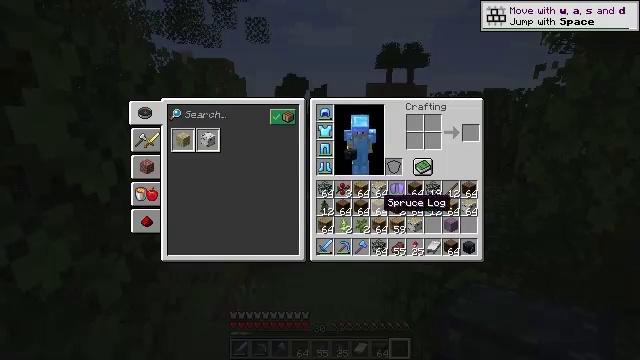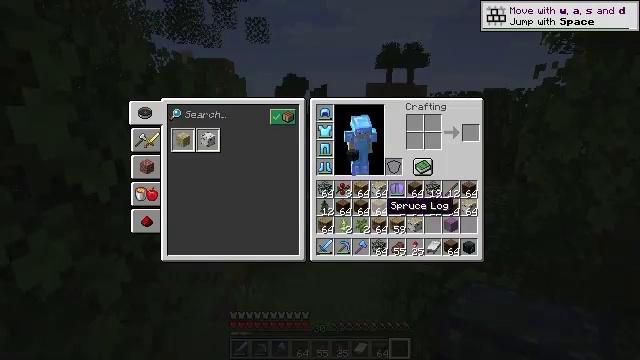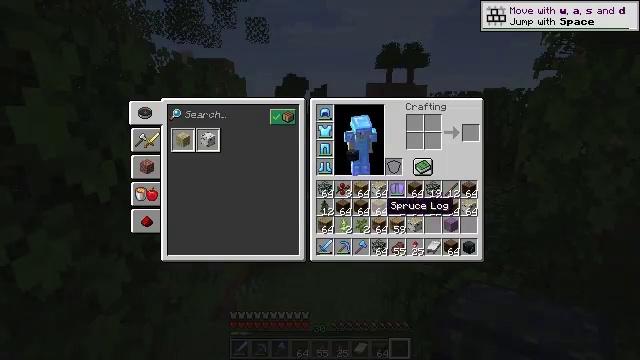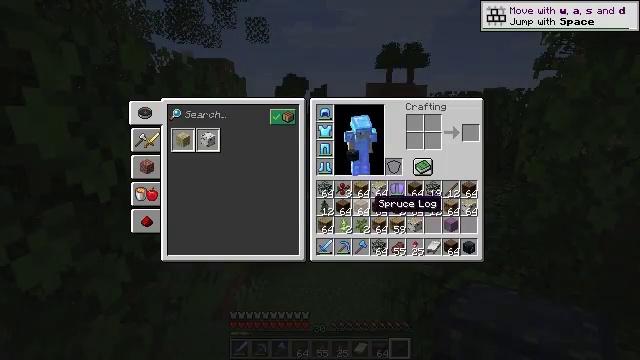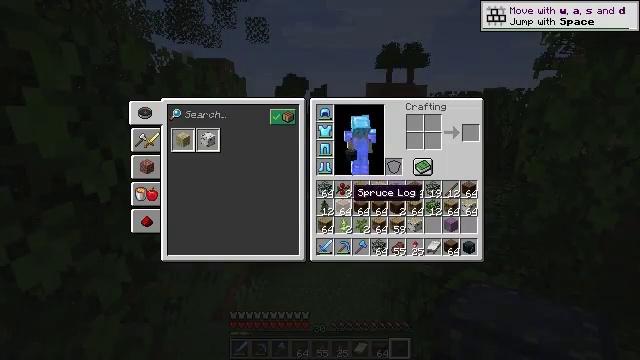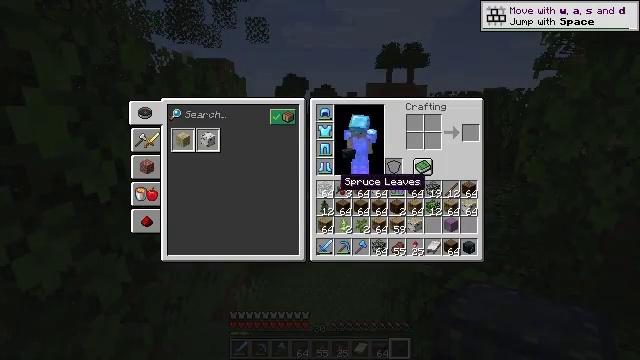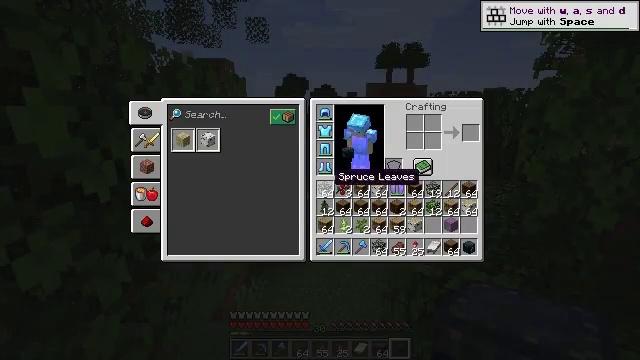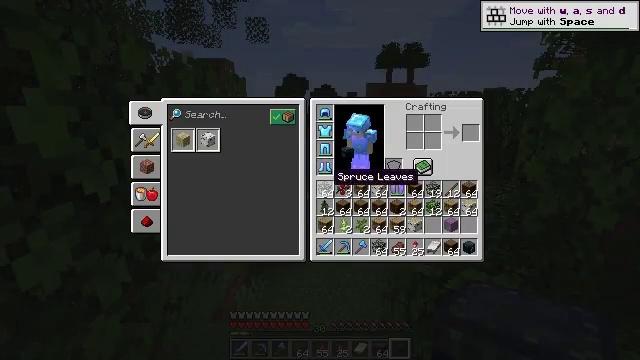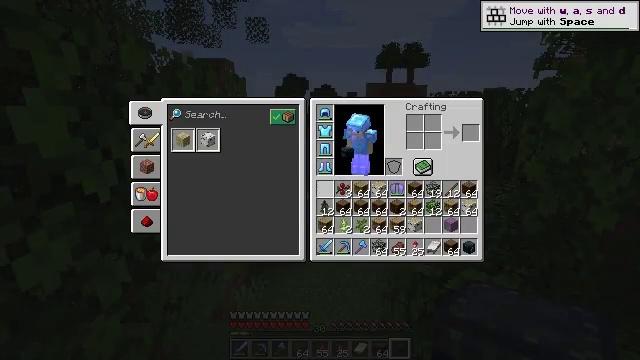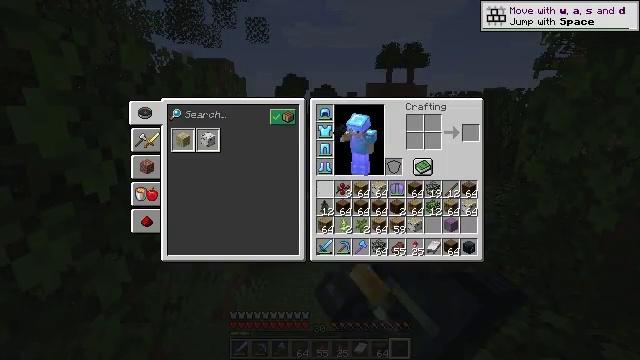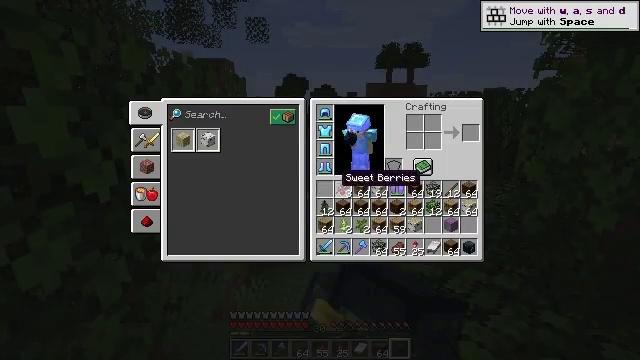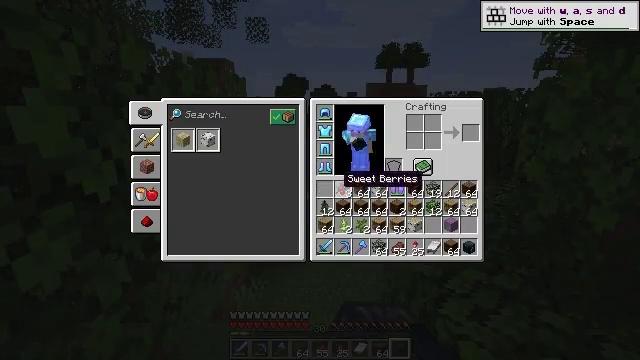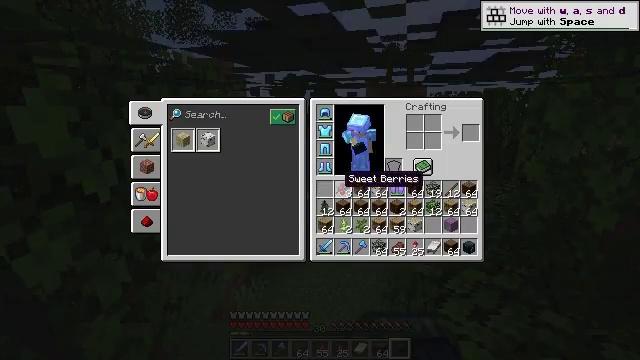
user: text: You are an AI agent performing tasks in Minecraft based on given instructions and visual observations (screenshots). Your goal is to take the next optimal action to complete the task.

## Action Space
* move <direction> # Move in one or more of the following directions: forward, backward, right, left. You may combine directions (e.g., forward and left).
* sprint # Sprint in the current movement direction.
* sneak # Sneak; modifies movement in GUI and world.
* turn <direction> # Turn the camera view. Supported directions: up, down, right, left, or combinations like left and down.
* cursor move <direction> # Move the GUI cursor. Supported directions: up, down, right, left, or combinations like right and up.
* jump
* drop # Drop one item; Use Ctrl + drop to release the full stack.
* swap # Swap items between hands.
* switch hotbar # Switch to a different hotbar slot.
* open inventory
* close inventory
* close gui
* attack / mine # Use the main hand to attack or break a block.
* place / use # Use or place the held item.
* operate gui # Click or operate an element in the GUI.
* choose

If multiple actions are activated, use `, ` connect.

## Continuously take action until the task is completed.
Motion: motion action
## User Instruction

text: Drop spruce leaves.
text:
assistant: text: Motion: sprint
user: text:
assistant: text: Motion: sprint
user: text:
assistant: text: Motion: sprint, cursor move left
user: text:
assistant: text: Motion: sprint, cursor move left and up
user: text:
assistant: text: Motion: sprint, cursor move left and up
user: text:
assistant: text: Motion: sprint
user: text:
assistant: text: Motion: sprint
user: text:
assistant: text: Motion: sprint, drop
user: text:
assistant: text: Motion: sprint, drop
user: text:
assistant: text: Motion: sprint, drop
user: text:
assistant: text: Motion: sprint
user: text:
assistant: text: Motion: sprint
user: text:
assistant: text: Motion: sprint, drop